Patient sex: M
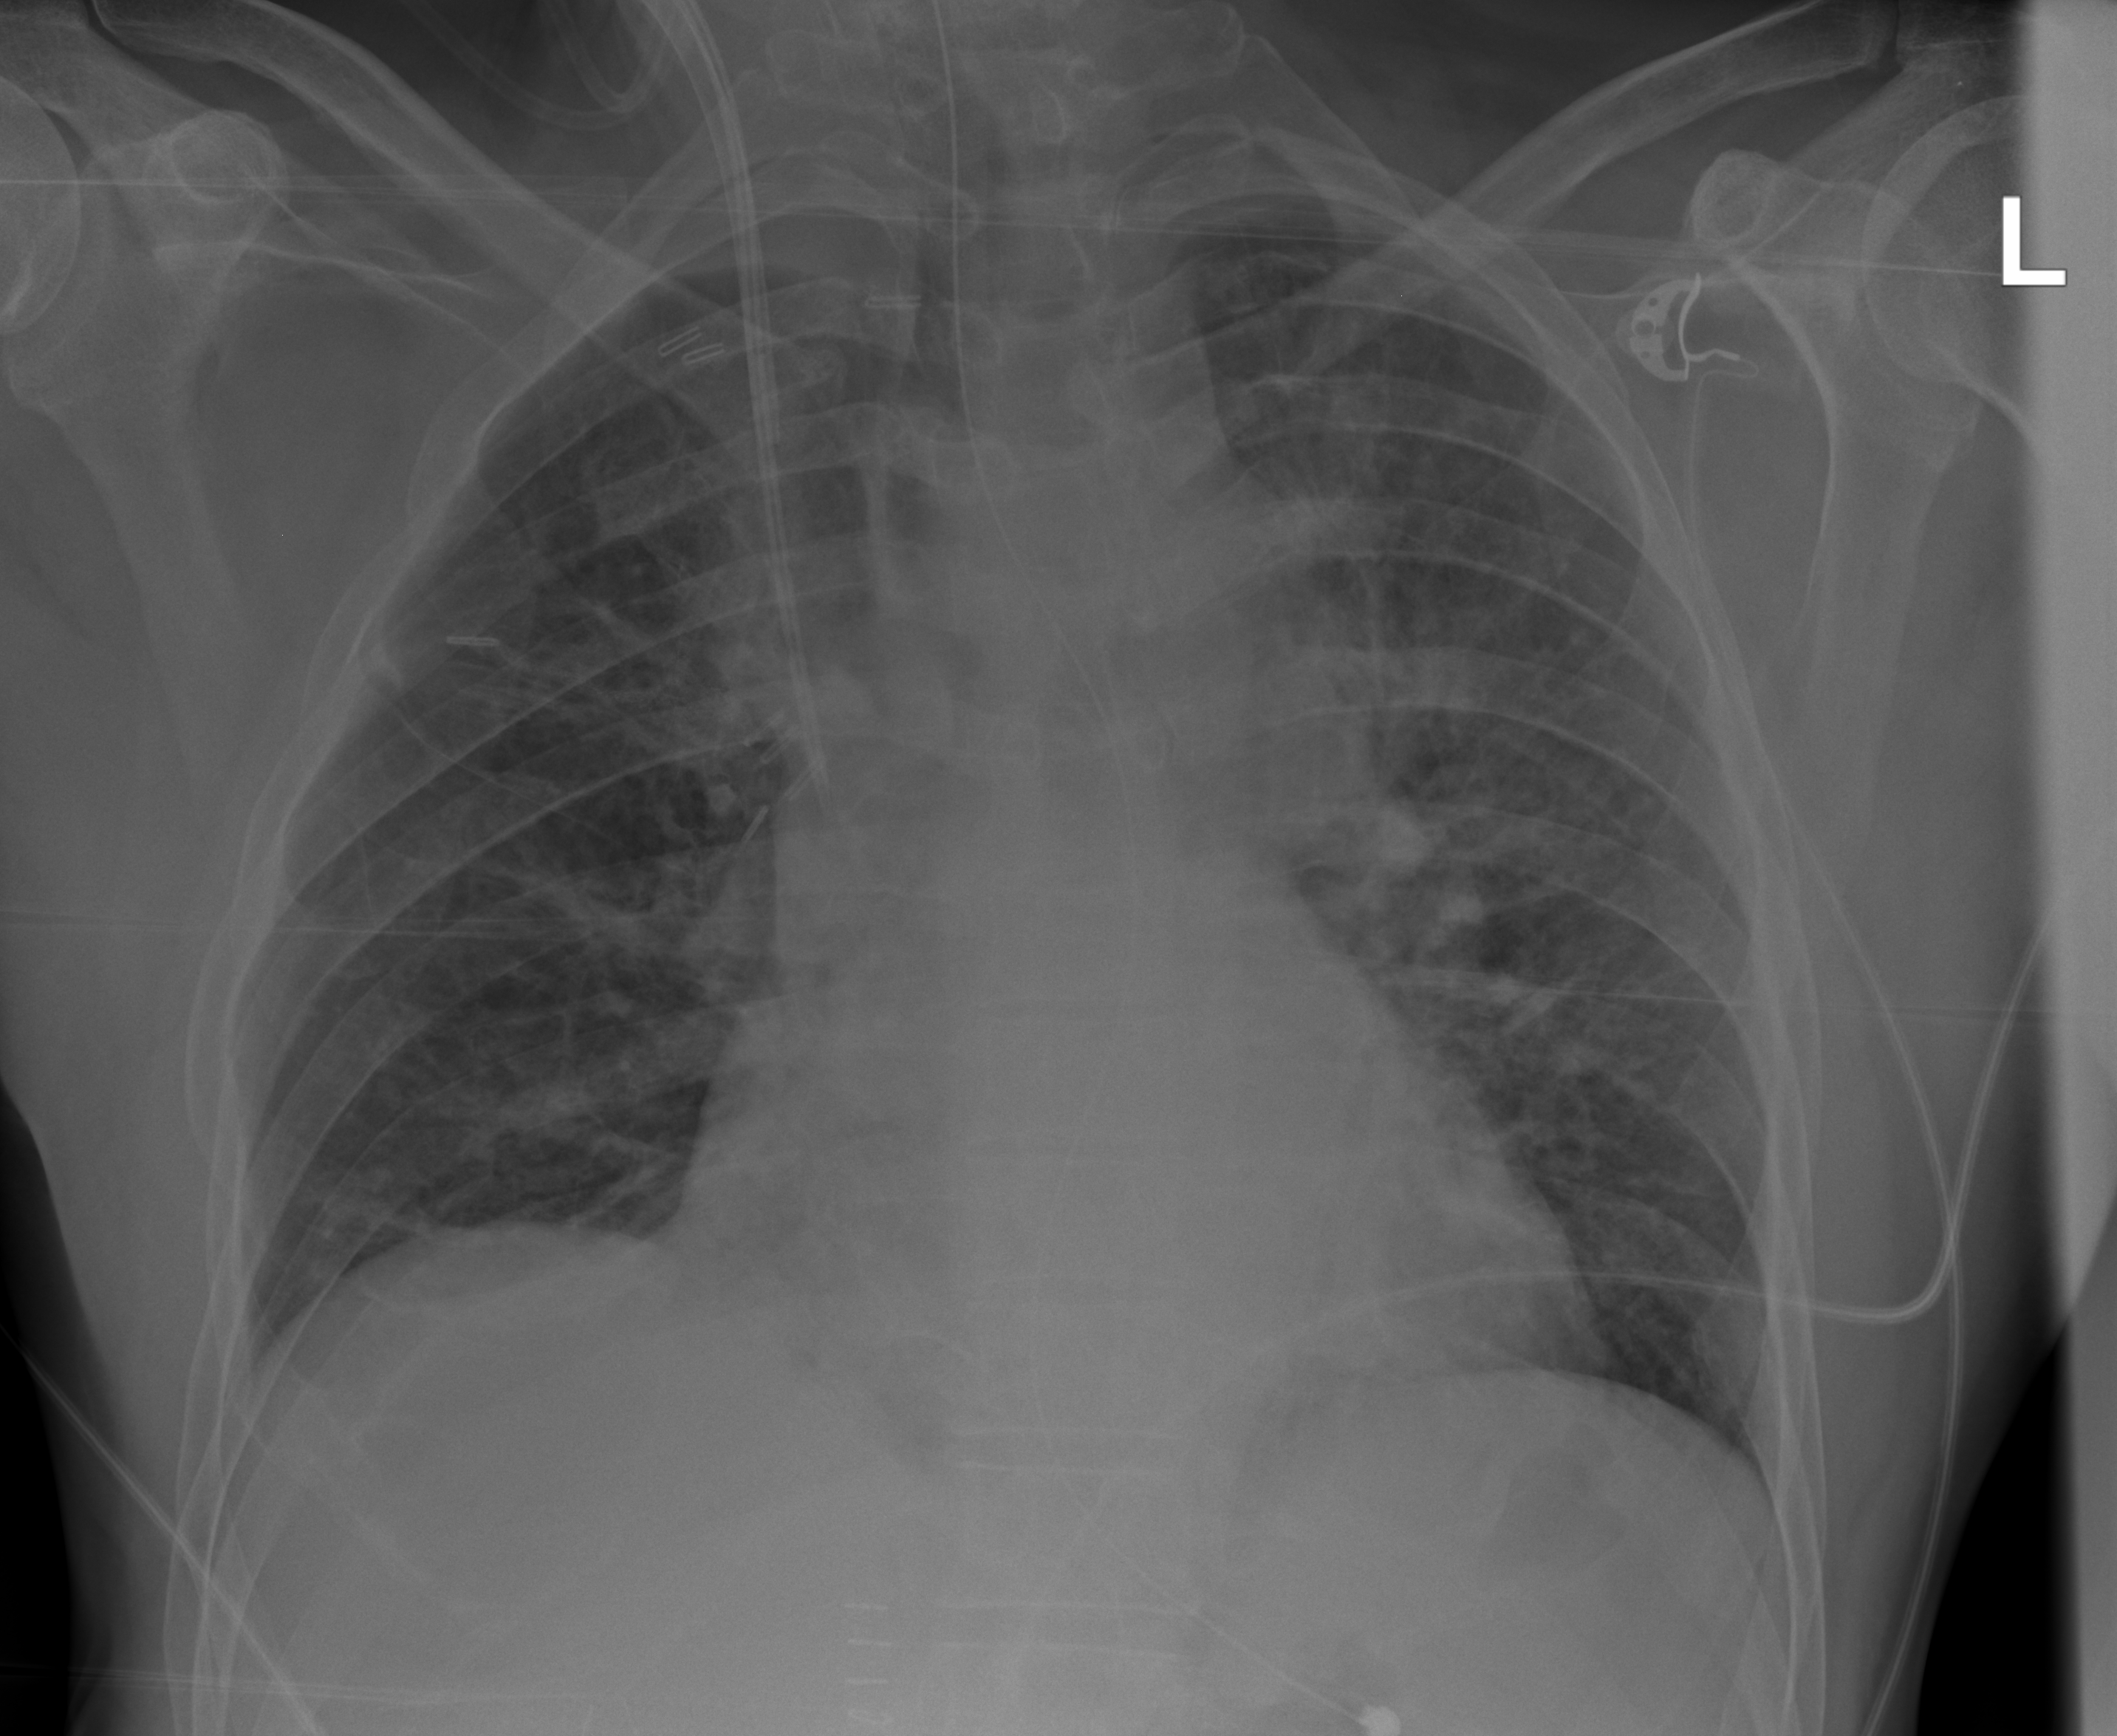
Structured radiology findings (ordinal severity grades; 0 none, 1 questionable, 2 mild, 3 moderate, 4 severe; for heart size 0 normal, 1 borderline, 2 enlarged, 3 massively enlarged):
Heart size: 1
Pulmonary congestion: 2
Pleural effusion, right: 0
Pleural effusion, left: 0
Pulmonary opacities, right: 0
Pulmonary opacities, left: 0
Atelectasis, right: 1
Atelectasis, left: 1